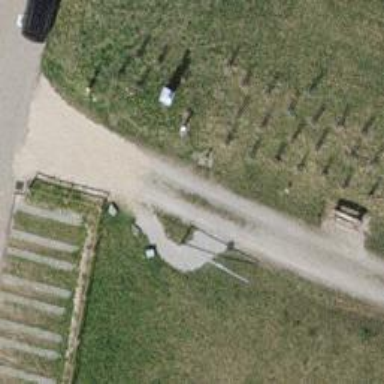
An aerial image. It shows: Swing gate barrier.